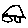
Label: car